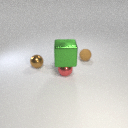
small red metal sphere below large green metal cube